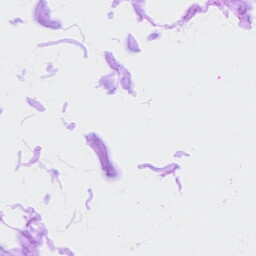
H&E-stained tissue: Ovarian